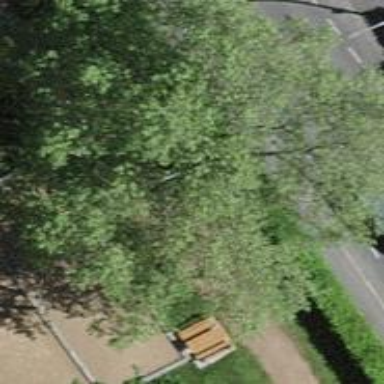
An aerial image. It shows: Bench for seating.